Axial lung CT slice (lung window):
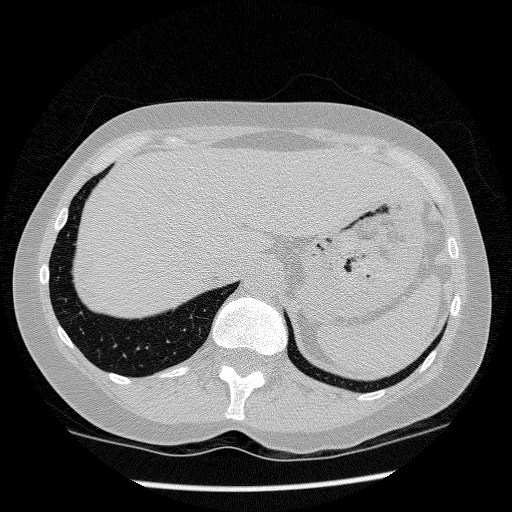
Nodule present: no